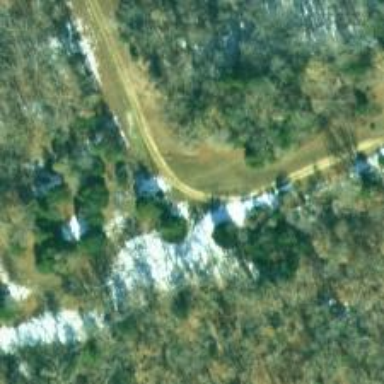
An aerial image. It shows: Driveway leading to service road.